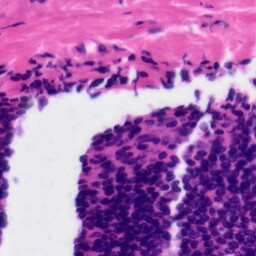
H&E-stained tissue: Tonsil